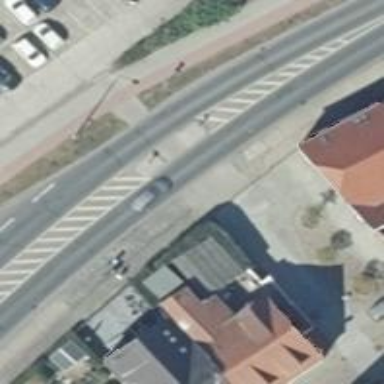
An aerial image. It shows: Unmarked crossing with pedestrian island.